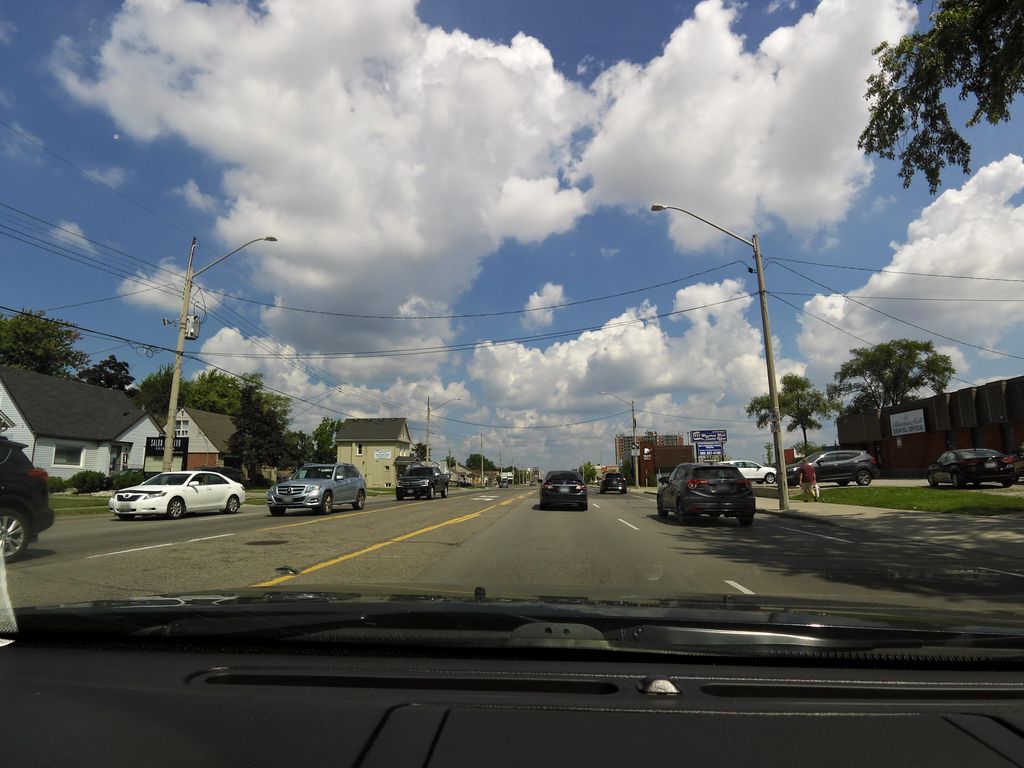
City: hamilton